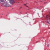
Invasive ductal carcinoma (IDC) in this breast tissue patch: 0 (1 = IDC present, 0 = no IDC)